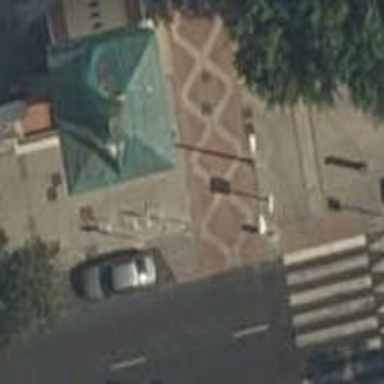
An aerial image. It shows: Pedestrian road paved with paving stones.